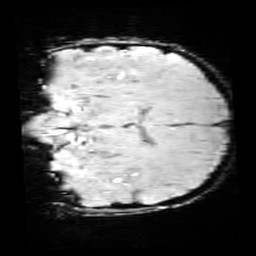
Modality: SWI
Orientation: coronal
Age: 10
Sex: male
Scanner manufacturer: siemens
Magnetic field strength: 3 T
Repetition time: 0.027 s
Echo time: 0.02 s